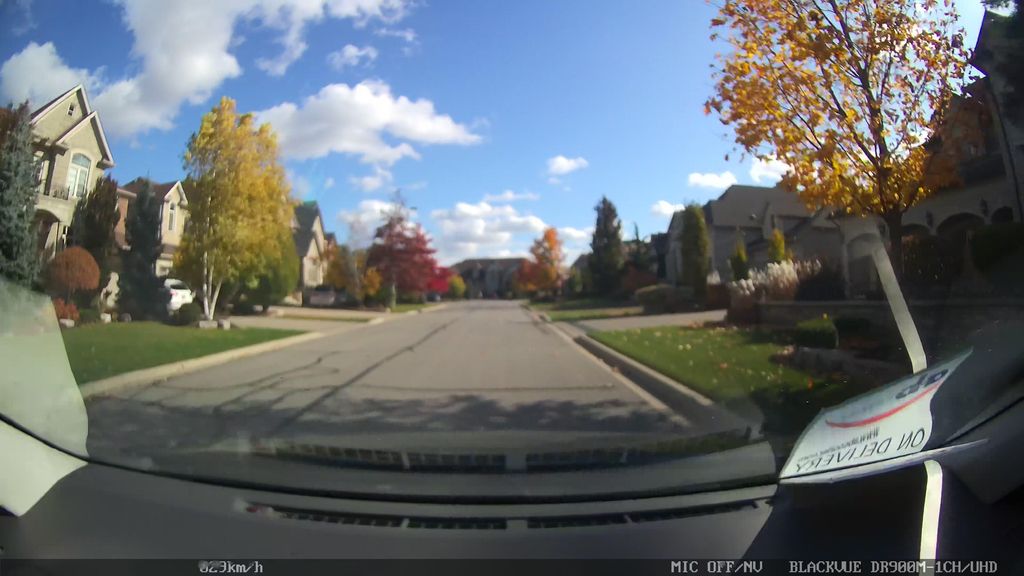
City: toronto